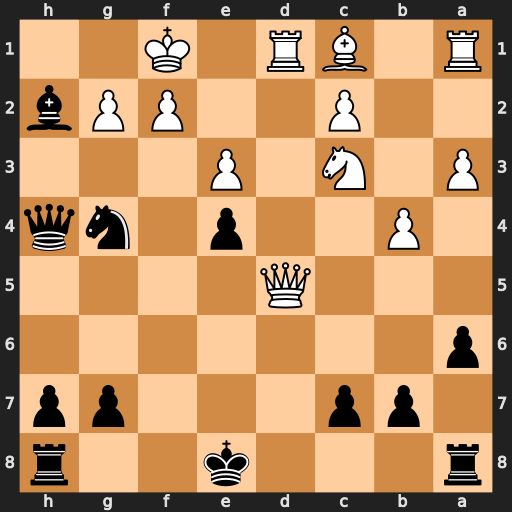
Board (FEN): r3k2r/1pp3pp/p7/3Q4/1P2p1nq/P1N1P3/2P2PPb/R1BR1K2
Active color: b
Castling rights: kq
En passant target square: -
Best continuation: Qxf2#